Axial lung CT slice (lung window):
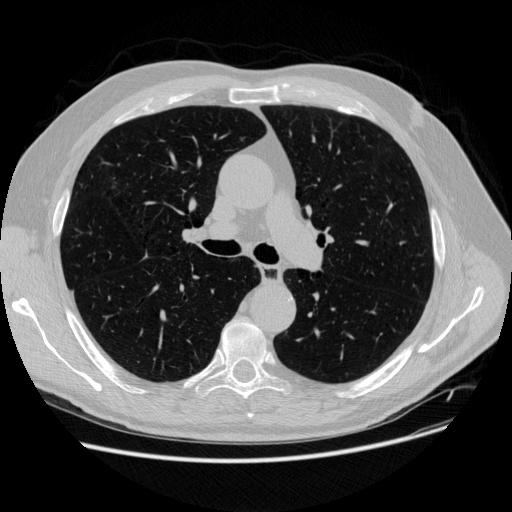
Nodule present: no